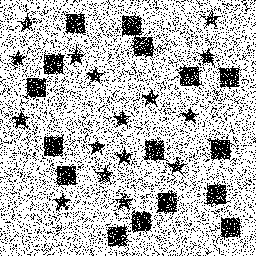
Squares: 16
Triangles: 0
Stars: 16
Total shapes: 32